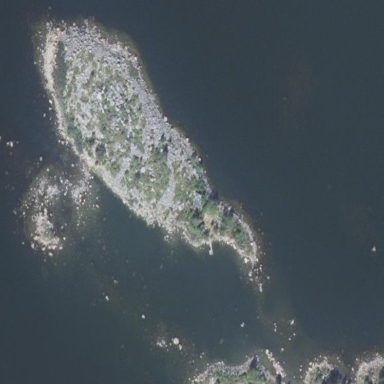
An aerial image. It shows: Islet located along the natural coastline.